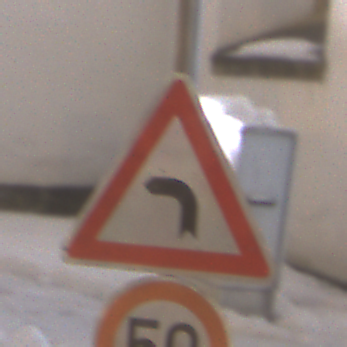
Verkehrszeichen: KurveLinks
Zusatzzeichen unten: Geschwindigkeit50
Umgebung: Outdoor, Urban
Tageszeit: Night
Wetter: Overcast
Licht: Artificial
Jahreszeit: Winter
Kontrast: MediumContrast